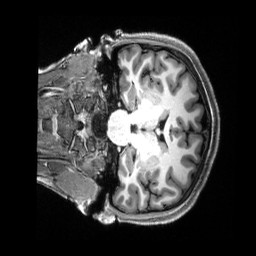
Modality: T1w
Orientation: coronal
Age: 18
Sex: female
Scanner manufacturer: siemens
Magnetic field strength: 3 T
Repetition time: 2.5 s
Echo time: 0.00222 s